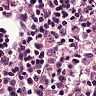
Metastatic tissue present: yes